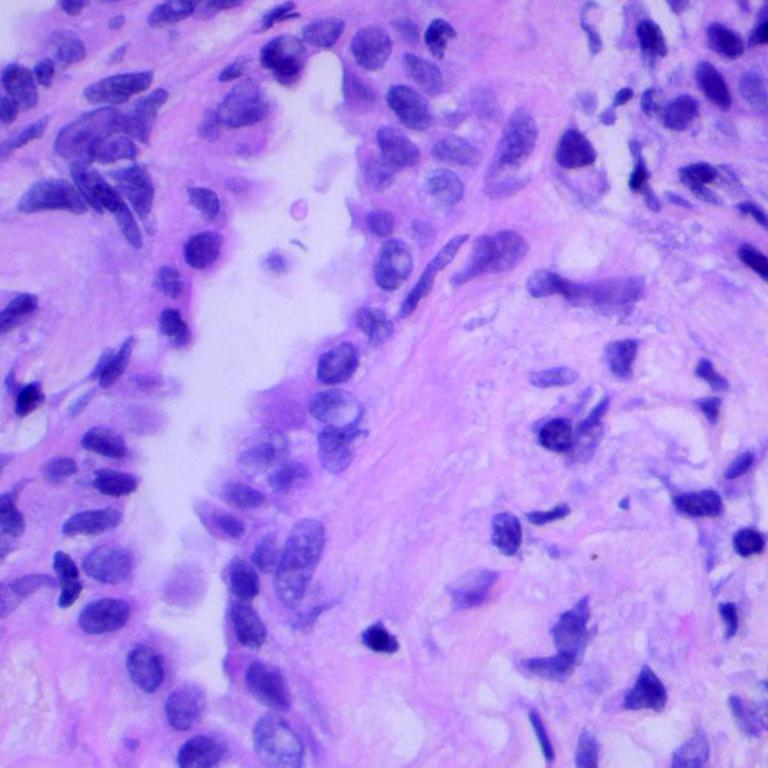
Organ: lung
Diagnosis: adenocarcinomas